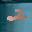
Label: 2